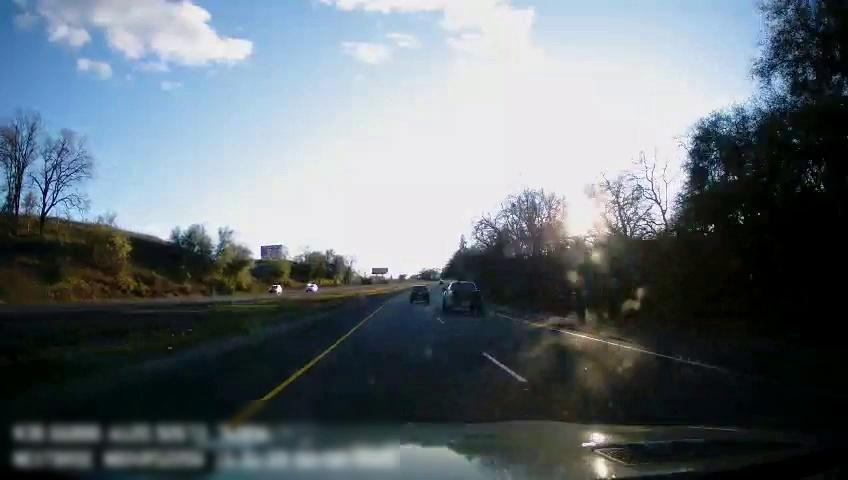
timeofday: Day
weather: Sunny
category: Drivable Space
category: Drivable Space
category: Vehicles | Truck
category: Vehicles | SUV
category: Vehicles | SUV
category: Vehicles | SUV
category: Lanes | Current Lane
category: Lanes | Current Lane
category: Lanes | Alternate Lane
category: Traffic | Signs